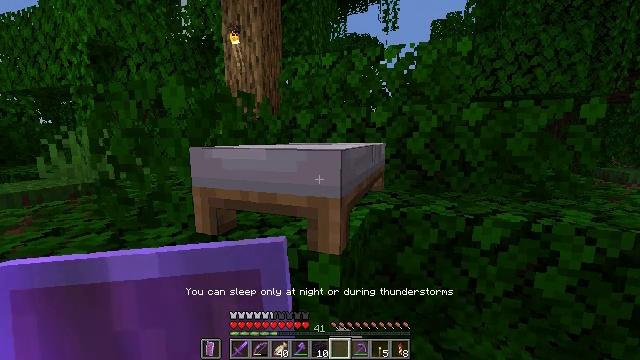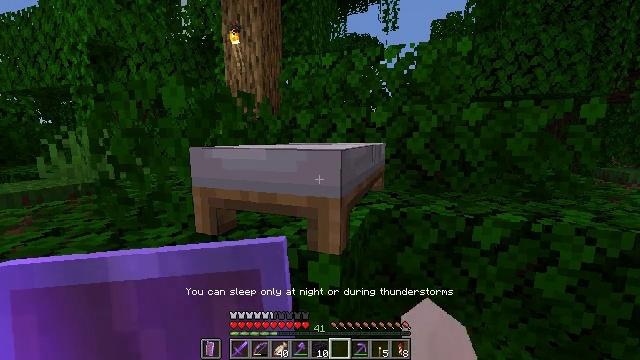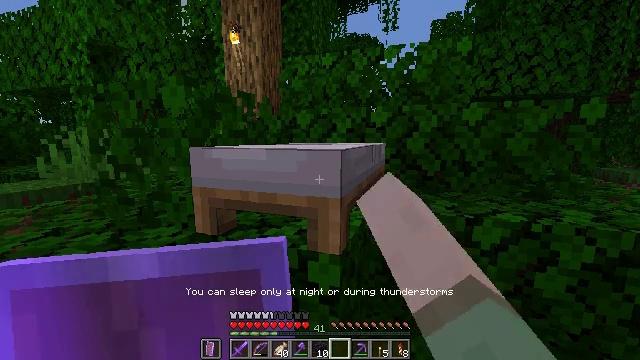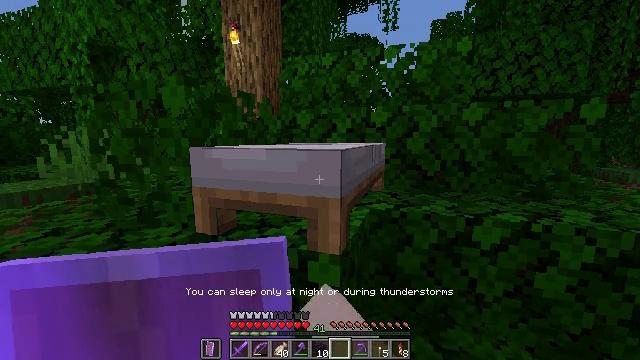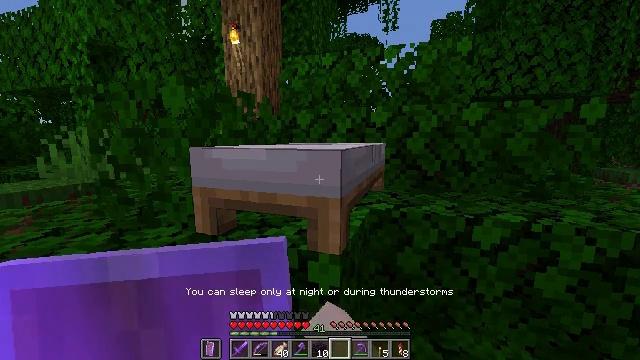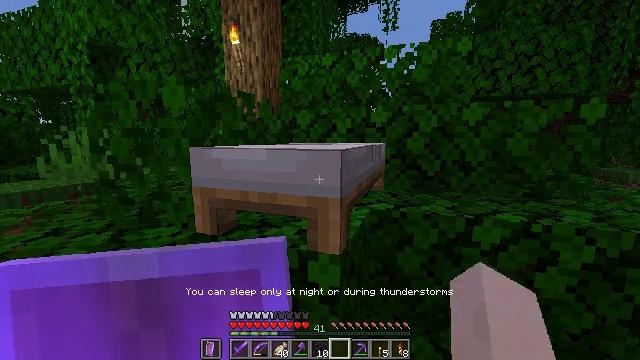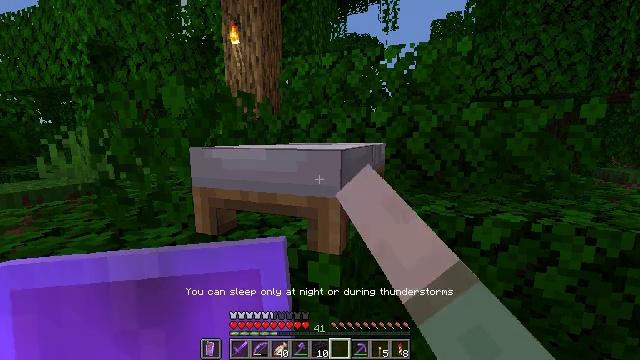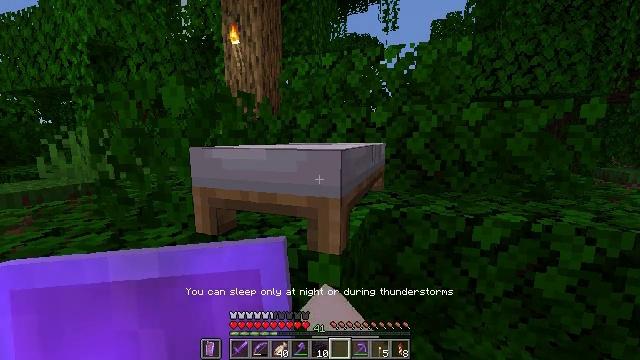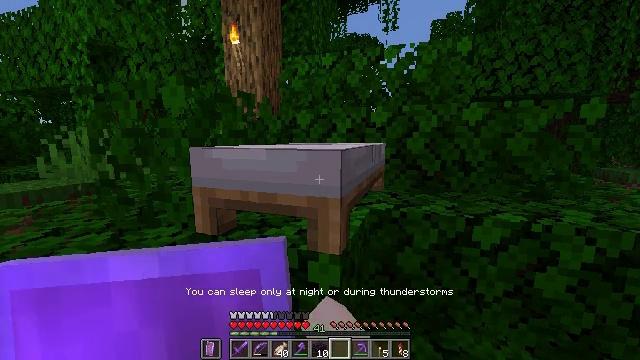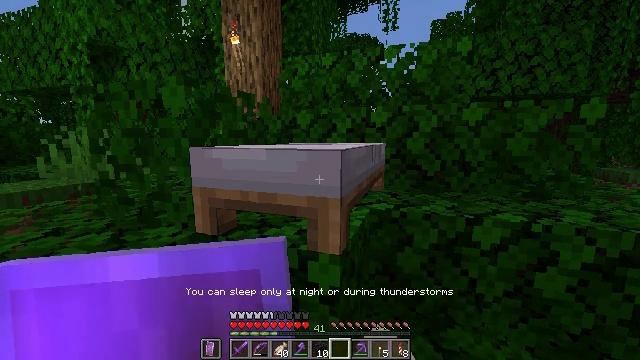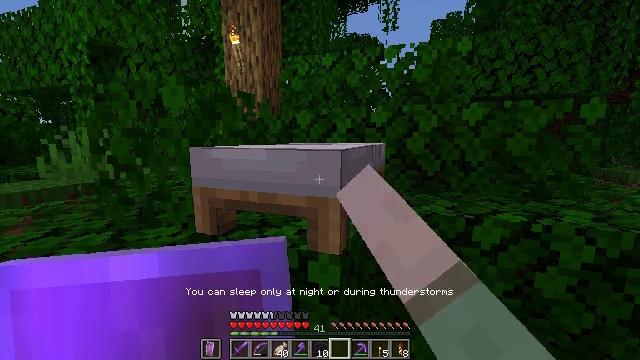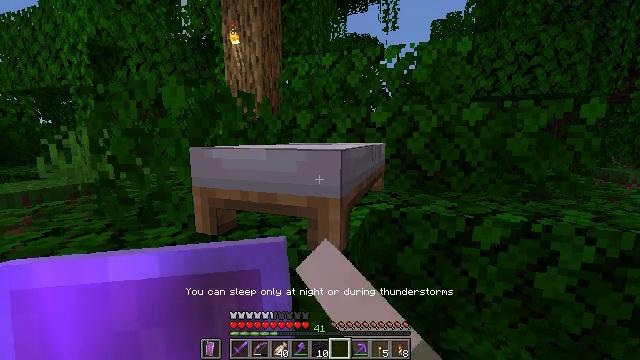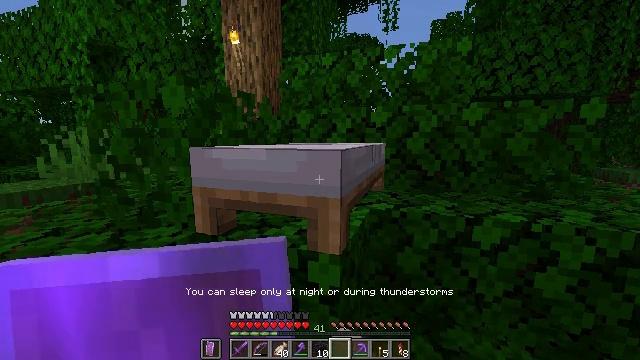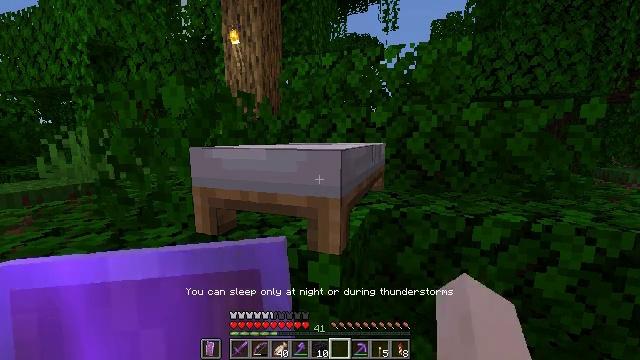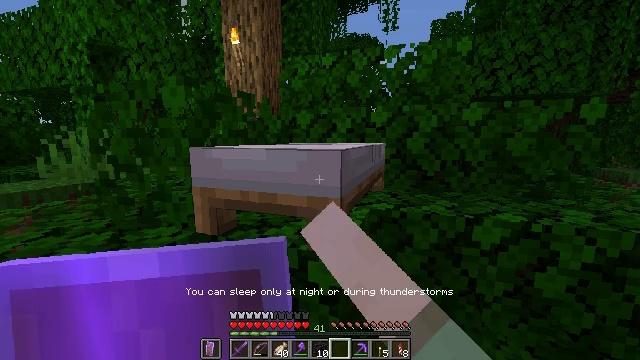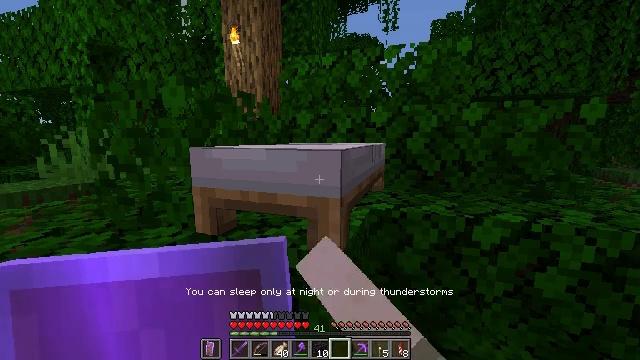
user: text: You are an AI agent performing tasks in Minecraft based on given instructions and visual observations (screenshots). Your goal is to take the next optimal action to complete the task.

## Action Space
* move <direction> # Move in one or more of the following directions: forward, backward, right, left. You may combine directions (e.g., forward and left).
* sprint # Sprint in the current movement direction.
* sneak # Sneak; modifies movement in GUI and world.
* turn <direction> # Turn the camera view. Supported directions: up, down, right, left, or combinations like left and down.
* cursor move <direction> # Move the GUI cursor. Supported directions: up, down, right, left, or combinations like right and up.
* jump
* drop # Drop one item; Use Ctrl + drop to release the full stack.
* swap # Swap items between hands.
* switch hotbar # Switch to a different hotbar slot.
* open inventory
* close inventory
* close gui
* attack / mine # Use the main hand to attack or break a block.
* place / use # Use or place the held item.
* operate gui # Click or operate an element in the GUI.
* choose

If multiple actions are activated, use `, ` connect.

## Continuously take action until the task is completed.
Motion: motion action
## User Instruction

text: Harvest the jungle log from the tree trunk.
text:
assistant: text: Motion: use / place
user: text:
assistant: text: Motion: use / place
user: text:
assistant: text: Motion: use / place
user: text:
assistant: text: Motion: use / place
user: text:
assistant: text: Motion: use / place
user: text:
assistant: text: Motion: use / place
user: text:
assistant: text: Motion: use / place
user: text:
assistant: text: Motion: use / place
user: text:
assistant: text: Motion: use / place
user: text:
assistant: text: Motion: use / place
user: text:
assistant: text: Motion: use / place
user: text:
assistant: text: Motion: use / place
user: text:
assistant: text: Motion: use / place
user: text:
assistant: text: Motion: use / place
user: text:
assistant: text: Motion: use / place
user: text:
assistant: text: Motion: use / place
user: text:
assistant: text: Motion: use / place
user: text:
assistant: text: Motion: use / place
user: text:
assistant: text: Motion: use / place
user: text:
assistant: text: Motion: use / place
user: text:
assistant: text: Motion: use / place
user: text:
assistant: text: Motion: use / place
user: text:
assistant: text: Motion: use / place
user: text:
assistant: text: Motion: use / place
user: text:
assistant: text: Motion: use / place
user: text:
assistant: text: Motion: use / place
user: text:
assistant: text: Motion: use / place
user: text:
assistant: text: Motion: use / place
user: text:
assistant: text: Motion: use / place
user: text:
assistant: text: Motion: use / place